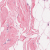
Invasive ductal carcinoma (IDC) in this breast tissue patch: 0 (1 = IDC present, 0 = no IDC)